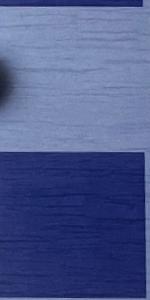
Label: Empty